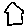
Label: house